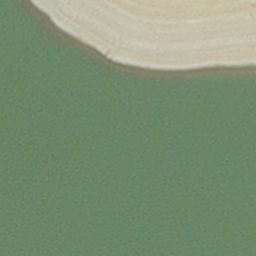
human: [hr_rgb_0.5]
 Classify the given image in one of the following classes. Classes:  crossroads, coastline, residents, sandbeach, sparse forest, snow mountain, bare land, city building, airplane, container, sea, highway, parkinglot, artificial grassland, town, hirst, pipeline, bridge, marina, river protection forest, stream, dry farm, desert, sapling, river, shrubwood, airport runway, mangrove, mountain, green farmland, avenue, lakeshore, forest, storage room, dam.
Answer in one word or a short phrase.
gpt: hirst